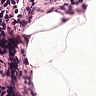
Metastatic tissue present: no